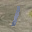
Label: 1